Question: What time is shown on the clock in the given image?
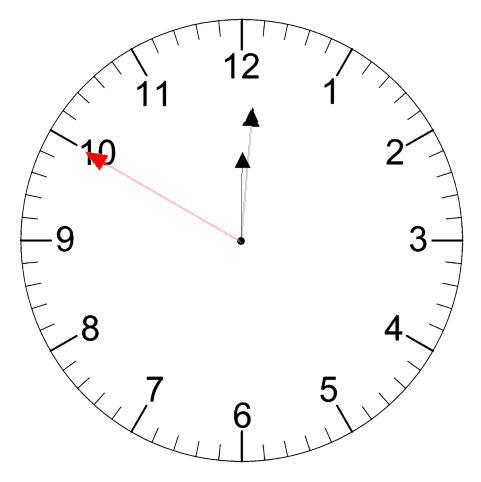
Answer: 12:00:50